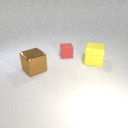
small red rubber cube behind large brown metal cube